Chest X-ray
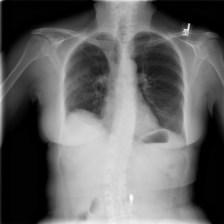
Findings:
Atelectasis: negative
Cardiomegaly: negative
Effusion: negative
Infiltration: negative
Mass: negative
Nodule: negative
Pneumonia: negative
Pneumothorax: negative
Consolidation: negative
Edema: negative
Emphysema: negative
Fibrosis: negative
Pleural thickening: negative
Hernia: negative